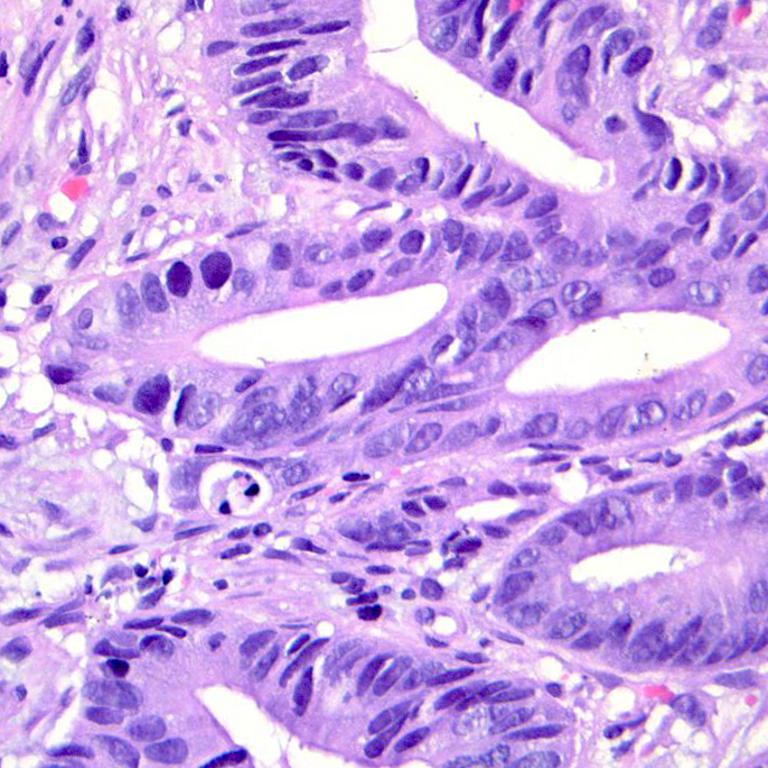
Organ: colon
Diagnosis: adenocarcinomas